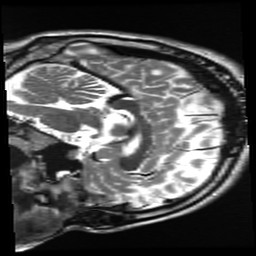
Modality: T2w
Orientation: sagittal
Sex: male
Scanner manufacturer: ge
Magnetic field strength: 3 T
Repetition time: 5 s
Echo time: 0.1015 s